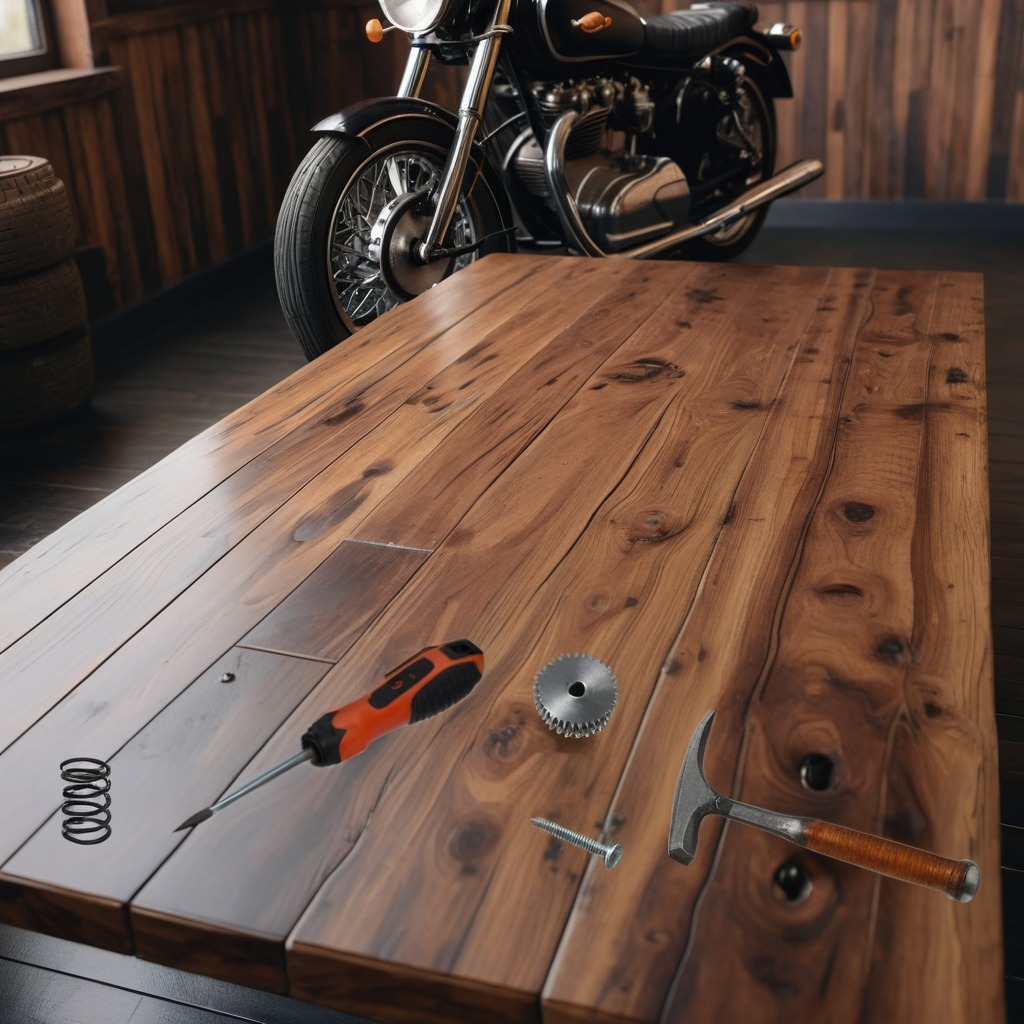
A hammer is lying on a wooden table.